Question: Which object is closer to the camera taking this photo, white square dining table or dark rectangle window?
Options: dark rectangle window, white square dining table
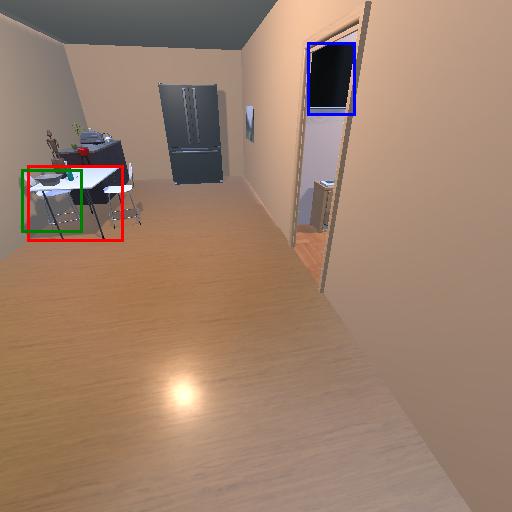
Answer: dark rectangle window